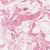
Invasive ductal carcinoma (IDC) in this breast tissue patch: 0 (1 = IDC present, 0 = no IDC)